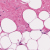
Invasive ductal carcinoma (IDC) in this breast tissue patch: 0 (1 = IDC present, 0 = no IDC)